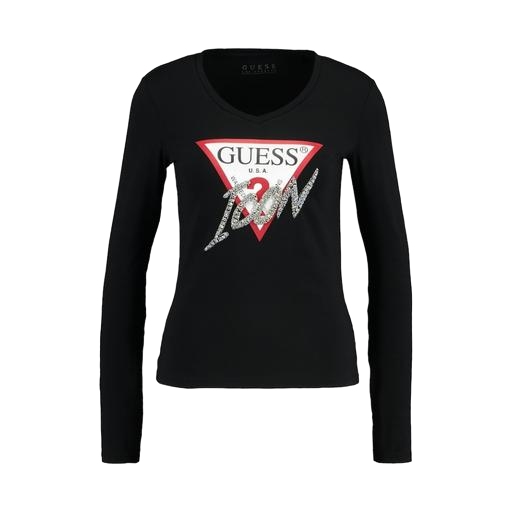
v-neck twist logo, longsleeve t-shirt, black women's long sleeve t-shirt, white background